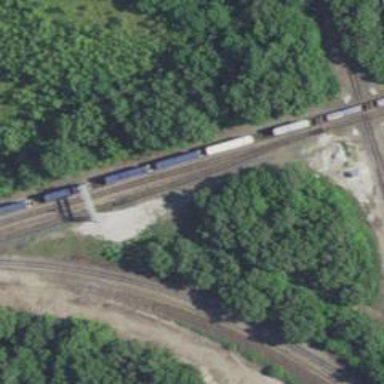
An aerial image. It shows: Railway siding with rails.